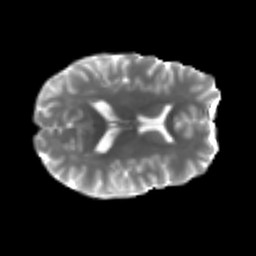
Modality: T2w
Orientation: axial
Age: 23
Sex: female
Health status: ill
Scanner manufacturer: siemens
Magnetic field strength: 3 T
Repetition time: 6.5 s
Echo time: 0.062 s